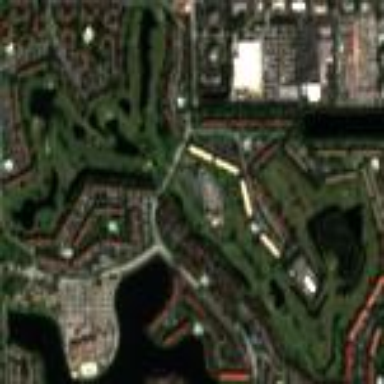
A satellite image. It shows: Golf course.